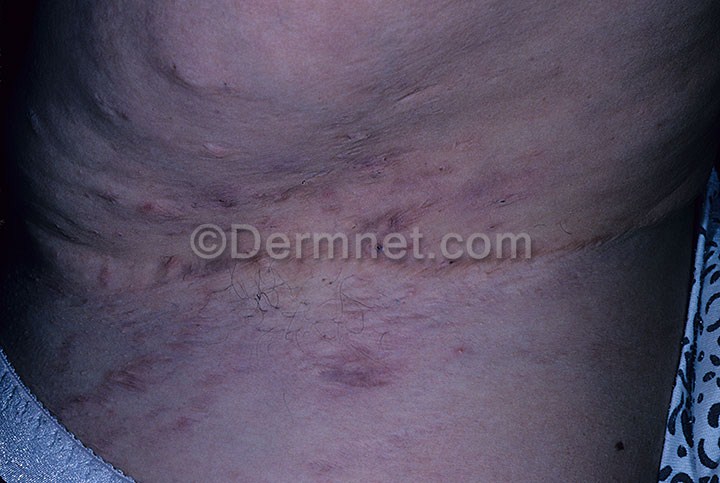
Disease: Acne and Rosacea Photos